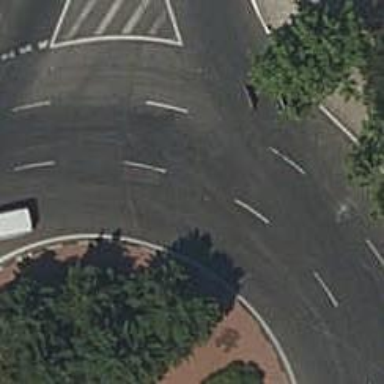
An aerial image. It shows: Primary highway connected to roundabout. There is separate sidewalk alongside.